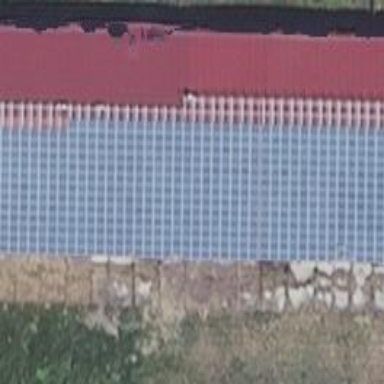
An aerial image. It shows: Gabled building with red roof.